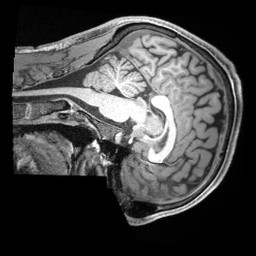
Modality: T1w
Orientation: sagittal
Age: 21
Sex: male
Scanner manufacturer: siemens
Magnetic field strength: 3 T
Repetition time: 2.4 s
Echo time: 0.00226 s